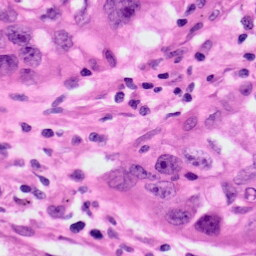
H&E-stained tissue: Lung